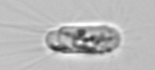
Label: Corethron_hystrix